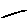
Label: line